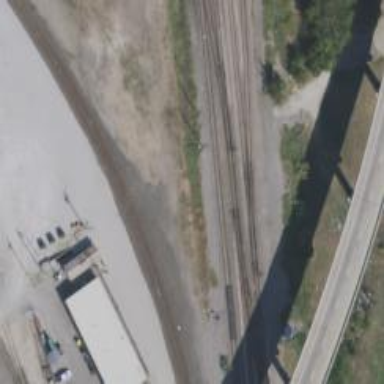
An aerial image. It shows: Abandoned railway.